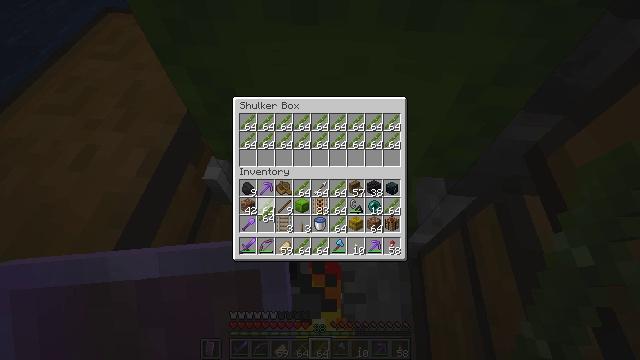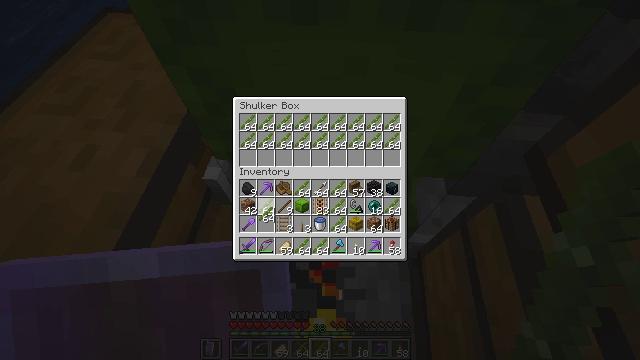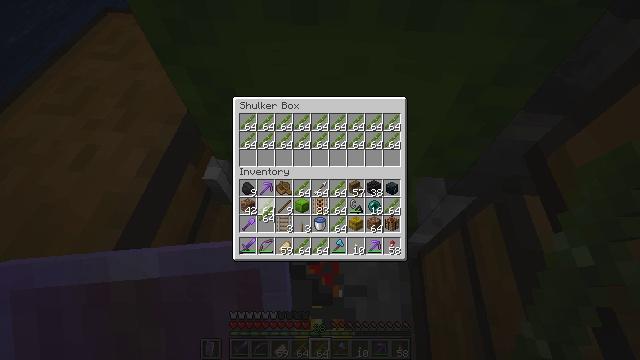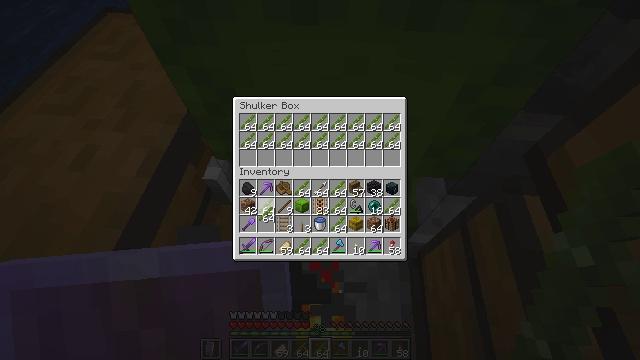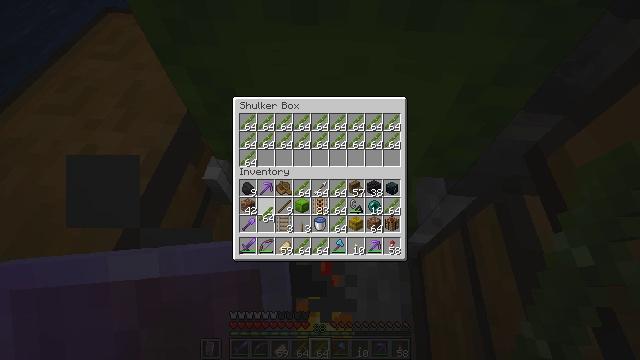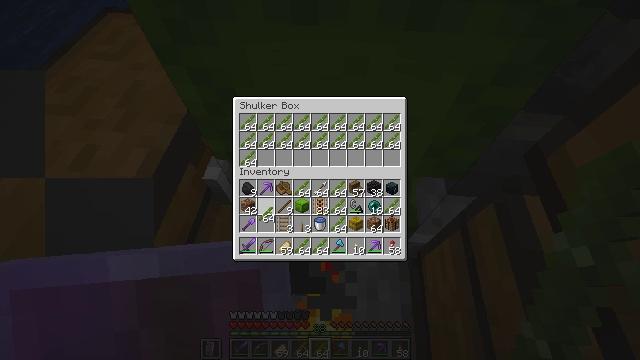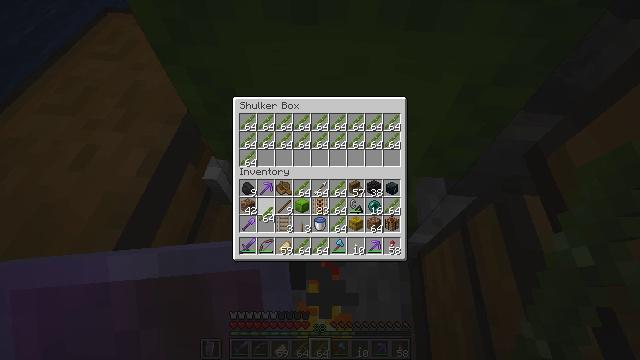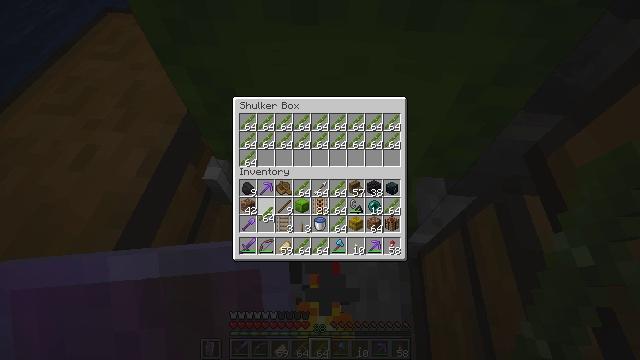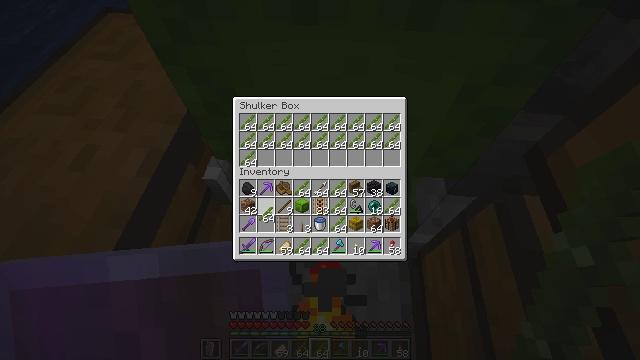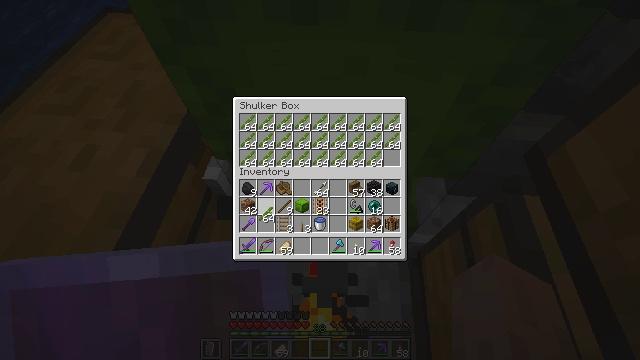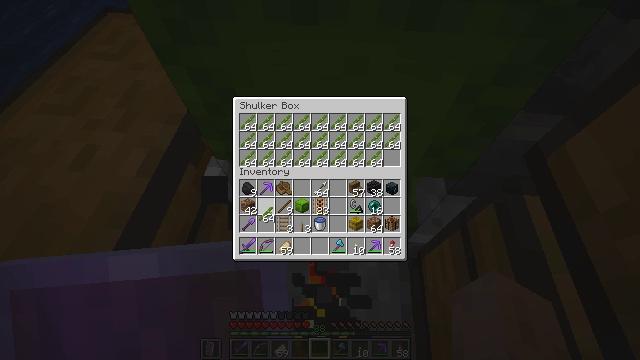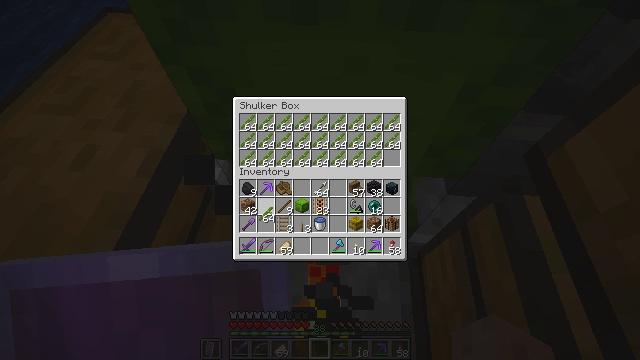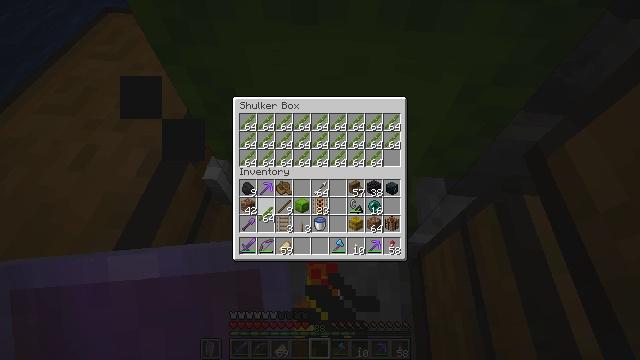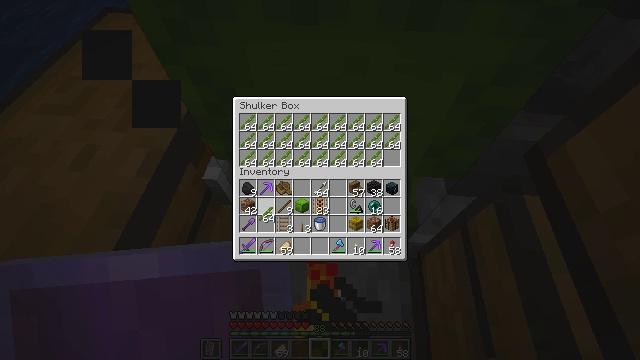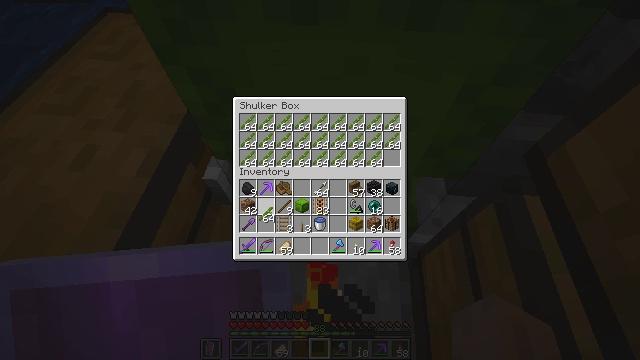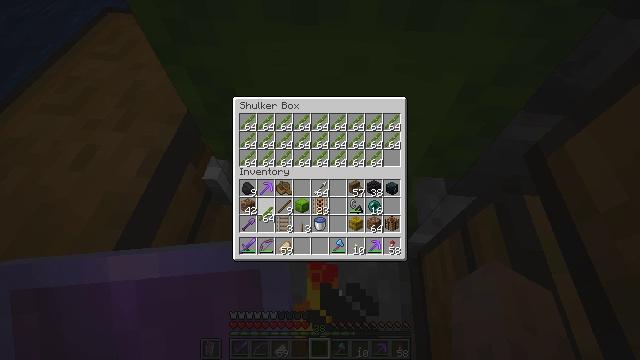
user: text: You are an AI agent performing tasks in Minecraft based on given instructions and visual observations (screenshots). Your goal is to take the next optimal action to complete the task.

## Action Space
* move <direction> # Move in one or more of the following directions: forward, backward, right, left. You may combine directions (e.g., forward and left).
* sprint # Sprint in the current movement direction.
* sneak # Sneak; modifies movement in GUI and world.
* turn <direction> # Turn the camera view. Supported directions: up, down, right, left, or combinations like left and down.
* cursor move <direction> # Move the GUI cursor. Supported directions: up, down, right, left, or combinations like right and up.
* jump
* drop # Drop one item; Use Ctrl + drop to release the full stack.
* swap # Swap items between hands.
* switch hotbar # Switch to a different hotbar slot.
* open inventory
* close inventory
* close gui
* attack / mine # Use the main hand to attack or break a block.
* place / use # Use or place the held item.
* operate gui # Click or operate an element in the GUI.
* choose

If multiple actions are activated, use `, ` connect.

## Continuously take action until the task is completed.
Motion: motion action
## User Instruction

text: Attack the lime shulker box to collect its contents.
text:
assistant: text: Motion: sneak, attack / mine
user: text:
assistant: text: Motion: sneak, attack / mine
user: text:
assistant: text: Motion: sneak, attack / mine
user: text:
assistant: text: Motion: sneak
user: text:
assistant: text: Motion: sneak, attack / mine
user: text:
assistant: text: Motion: sneak, attack / mine
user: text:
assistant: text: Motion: sneak, attack / mine
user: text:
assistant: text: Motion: sneak, attack / mine
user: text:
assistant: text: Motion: sneak
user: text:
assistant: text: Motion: sneak
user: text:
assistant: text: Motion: sneak
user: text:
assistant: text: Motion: sneak
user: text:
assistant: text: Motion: sneak
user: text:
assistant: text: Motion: sneak
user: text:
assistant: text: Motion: sneak
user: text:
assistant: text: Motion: sneak
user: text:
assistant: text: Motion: sneak, turn right and up
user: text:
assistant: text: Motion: sneak, turn right and up
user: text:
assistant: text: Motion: sneak, turn right and up
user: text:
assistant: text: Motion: turn right
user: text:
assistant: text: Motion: turn right
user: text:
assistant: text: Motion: no_op
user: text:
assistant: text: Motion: turn right
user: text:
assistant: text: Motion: no_op
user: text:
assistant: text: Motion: no_op
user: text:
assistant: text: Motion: no_op
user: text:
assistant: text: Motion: turn right
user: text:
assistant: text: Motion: no_op
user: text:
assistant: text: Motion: no_op
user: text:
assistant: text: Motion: no_op